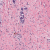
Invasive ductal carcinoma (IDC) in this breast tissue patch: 0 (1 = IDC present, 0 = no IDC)